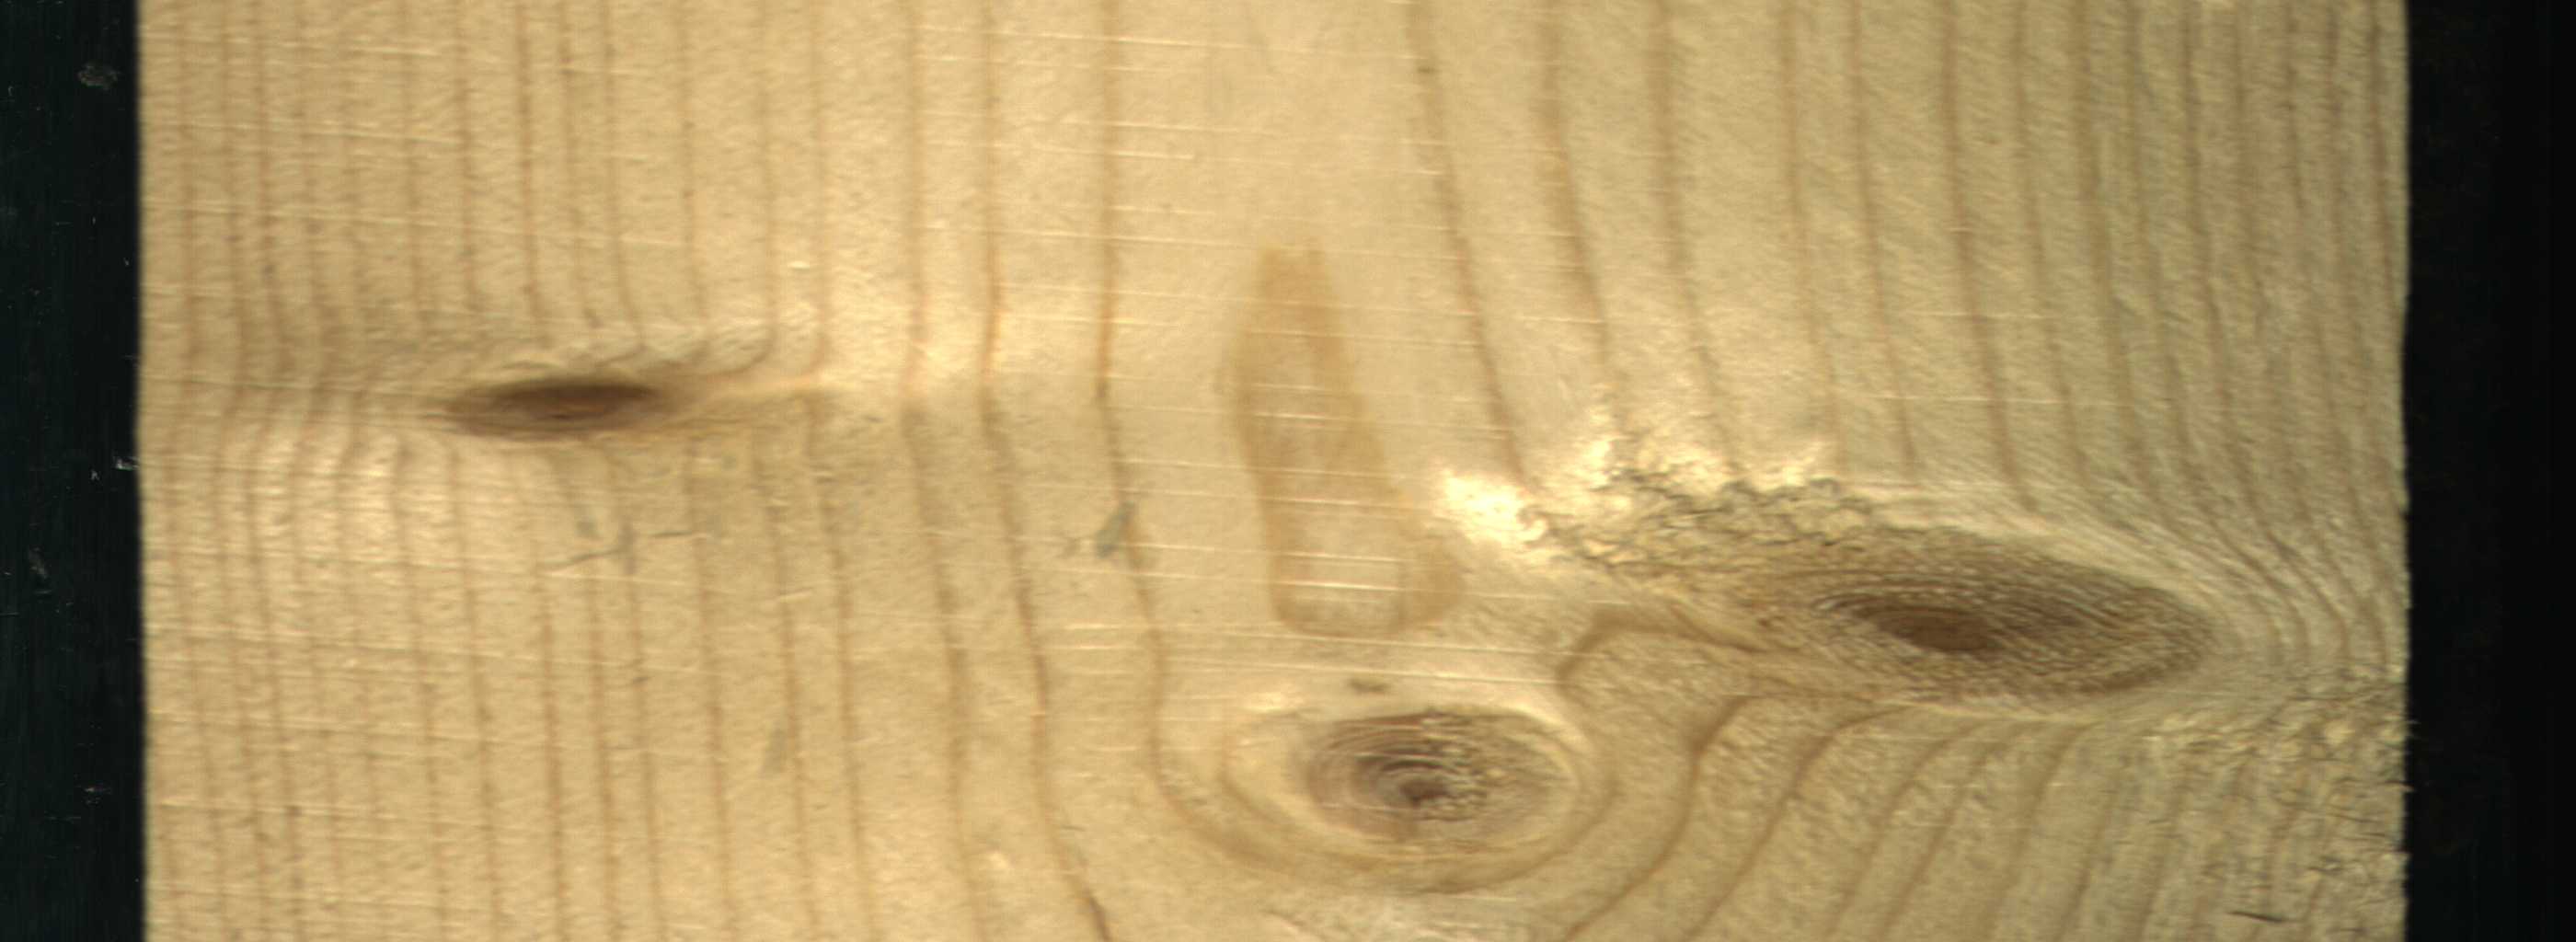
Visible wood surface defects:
Live_Knot
Live_Knot
Live_Knot